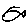
Label: fish